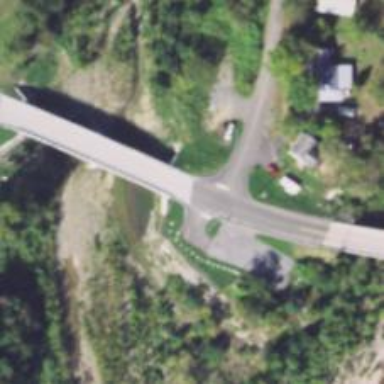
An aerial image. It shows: Tertiary road passing over bridge.